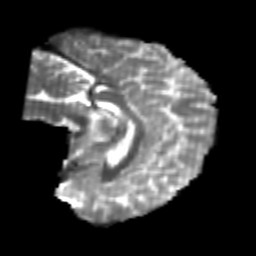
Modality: T2w
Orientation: sagittal
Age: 24
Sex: male
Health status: healthy
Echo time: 0.074 s